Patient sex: M
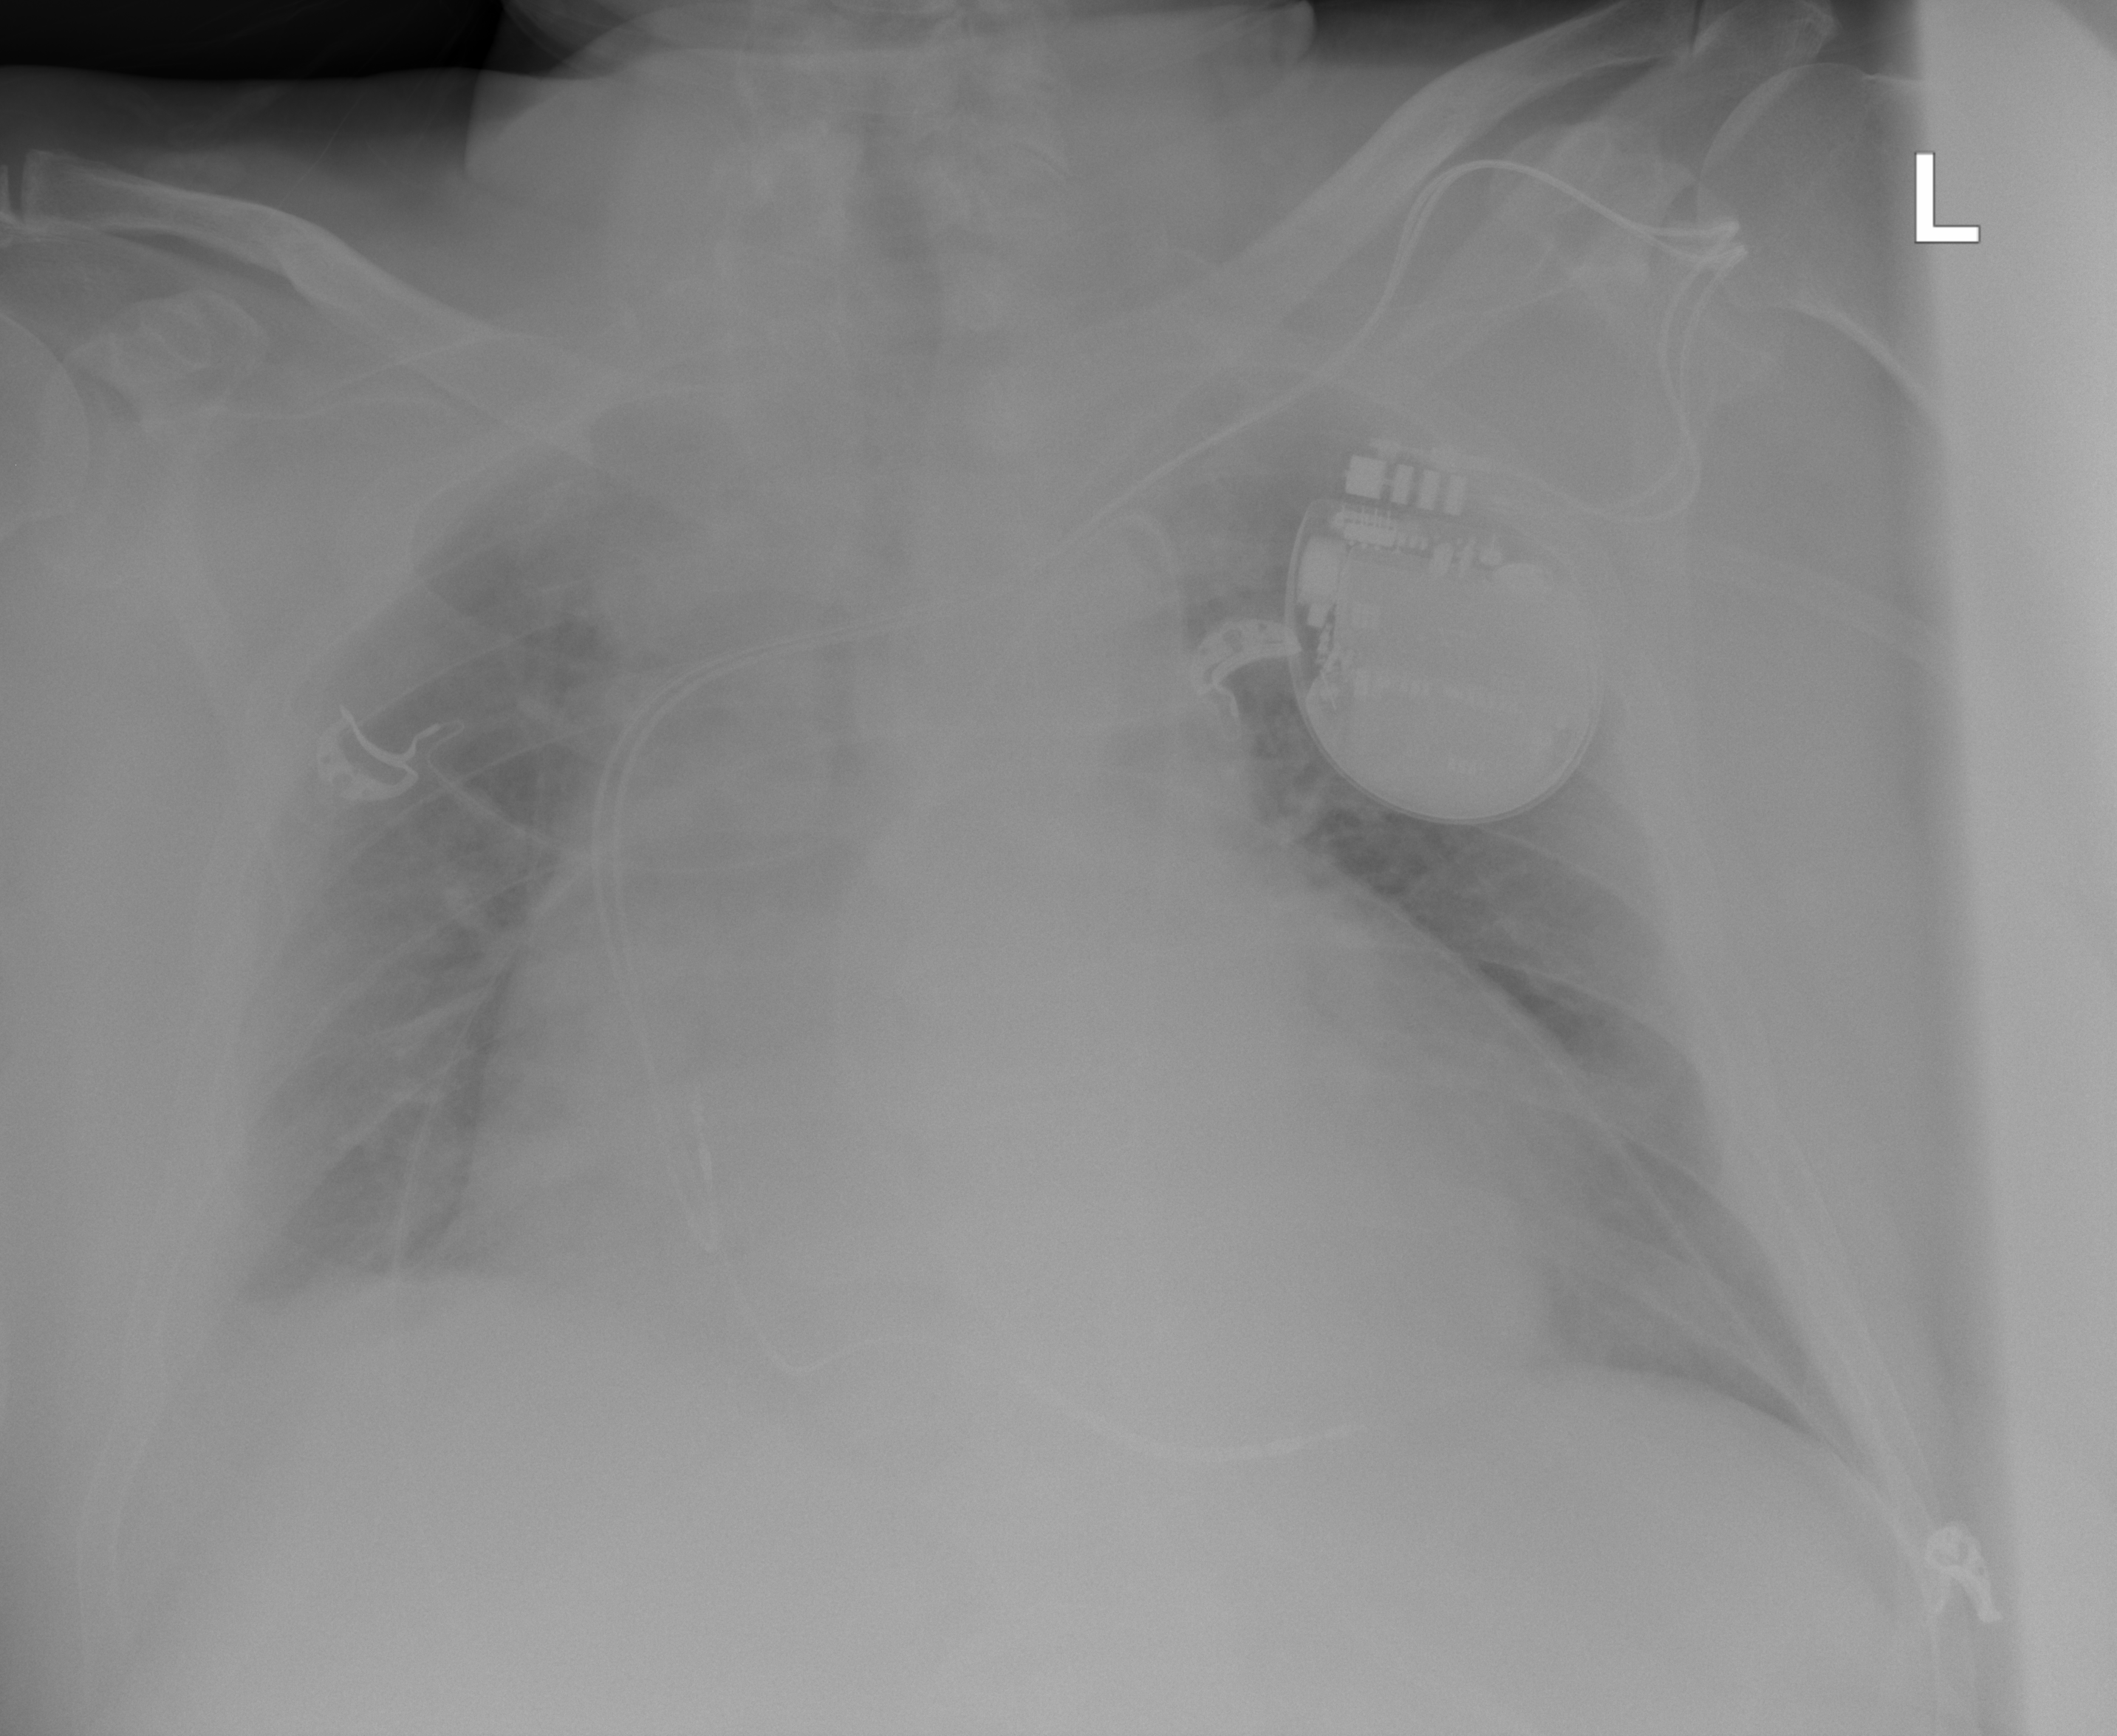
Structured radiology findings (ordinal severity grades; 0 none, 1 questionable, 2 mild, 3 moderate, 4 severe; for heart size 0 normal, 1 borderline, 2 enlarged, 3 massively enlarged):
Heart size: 3
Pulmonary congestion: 2
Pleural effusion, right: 1
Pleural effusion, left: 1
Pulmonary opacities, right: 2
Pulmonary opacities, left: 2
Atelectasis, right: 2
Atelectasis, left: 2